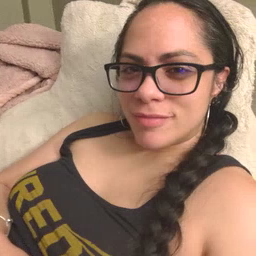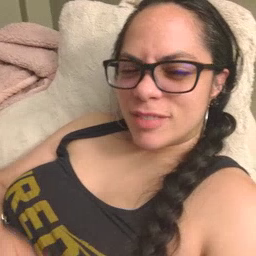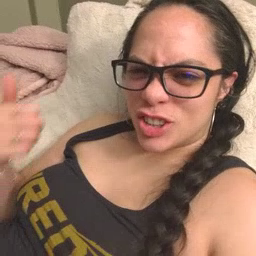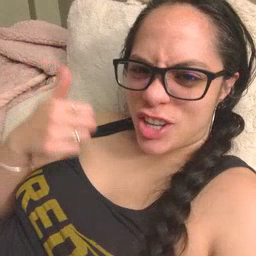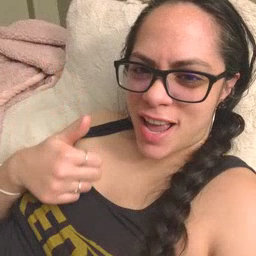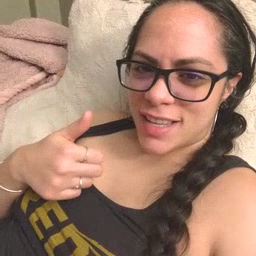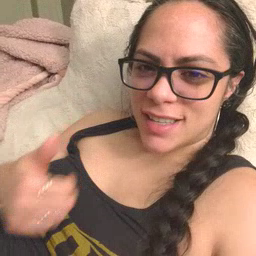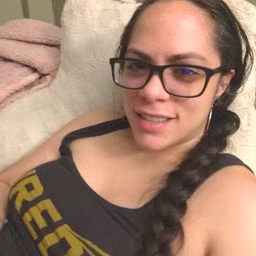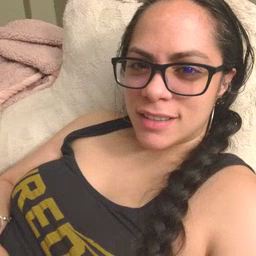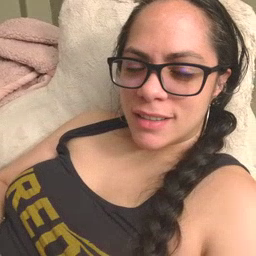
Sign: jacket